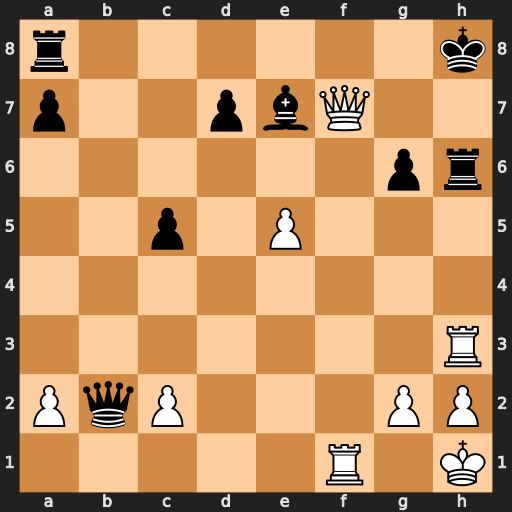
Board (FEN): r6k/p2pbQ2/6pr/2p1P3/8/7R/PqP3PP/5R1K
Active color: w
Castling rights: -
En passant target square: -
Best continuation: Rxh6#